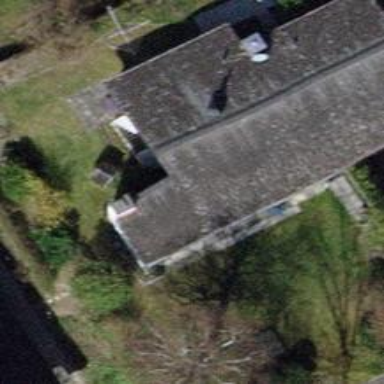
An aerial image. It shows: Detached building with gabled roof.